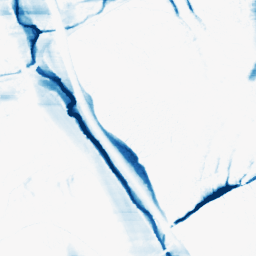
Category: morphological
Decomposition family: morphological_ellipse
Decomposition parameters: operation: closing
width: 5
height: 50
Upsampling method: cubic_mitchell
Upsampling parameters: scale: 8
Upsampling scale: 8